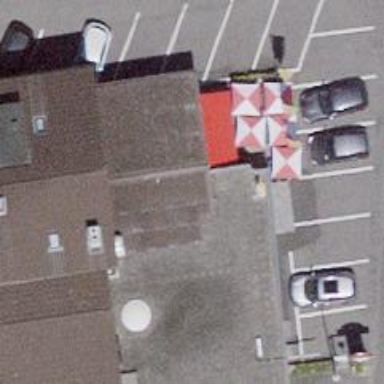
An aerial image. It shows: Bakery.